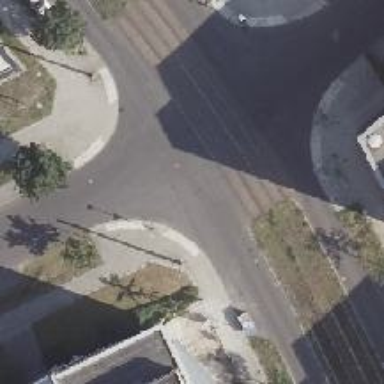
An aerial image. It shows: Unmarked road crossing.